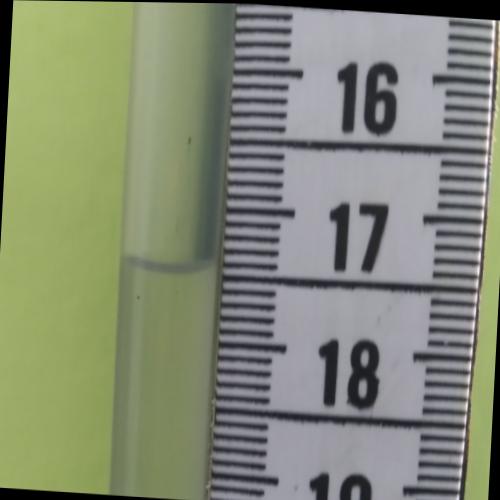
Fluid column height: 17.4 cm